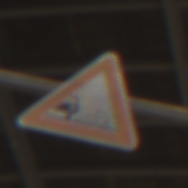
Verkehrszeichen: SplittSchotter
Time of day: NotSpecified
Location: Indoor (Urban)
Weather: NotSpecified
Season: NotSpecified
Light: Artificial